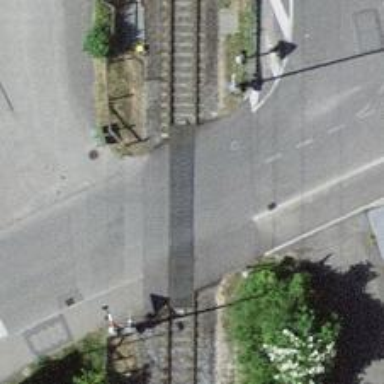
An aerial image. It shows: Level crossing along the railway.